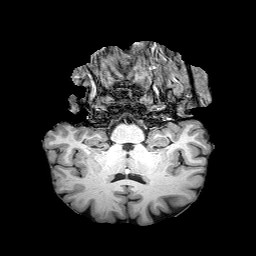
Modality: T1w
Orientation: sagittal
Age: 56
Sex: female
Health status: healthy